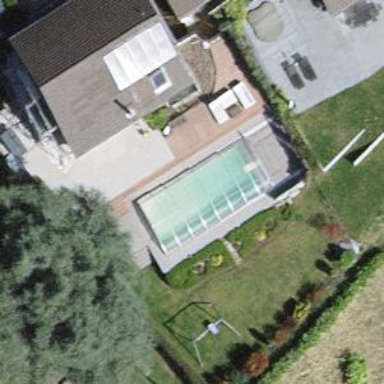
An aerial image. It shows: Swimming pool located in leisure land.